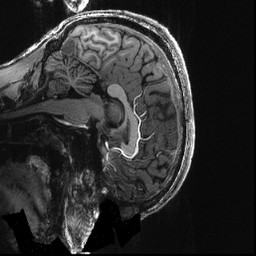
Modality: T1w
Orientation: sagittal
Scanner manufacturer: siemens
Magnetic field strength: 6.98 T
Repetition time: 2.6 s
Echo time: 0.00343 s